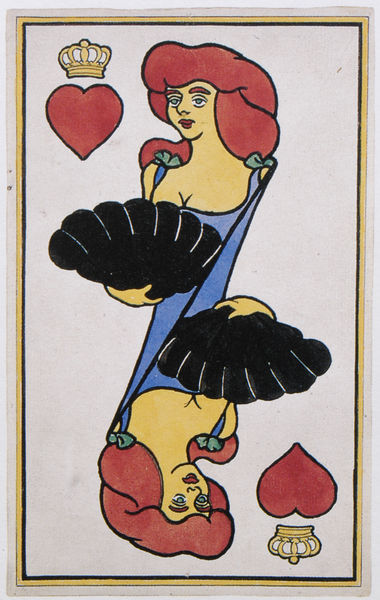
Titel: Entwurf für ein zwölfteiliges Kartenspiel
Künstler: Félix Vallotton
Standort: Lausanne
Institution: Galerie du Chêne
Schlagwörter: blau, hand, haut, weiß, gelb, grün, mädchen, ausschnitt, brust, busen, frau, kleid, mund, nase, schwarz, zeichnung, dame, rot, fächer, schleife, augen, gesicht, mensch, rahmen, hals, porträt, spiegel, spiegelung, flach, gold, haare, paar, blatt, person, schleifen, dekolletee, dekoltee, krone, lippen, schulter, schultern, brüste, papier, umrisse, valloton, linien, rand, jugendstil, kartenspiel, symmetrie, felix, brauen, büste, vert, dekolleté, umriss, rothaarig, spiel, rechteck, linie, schlicht, druck, blanc, noir, konturen, nelke, karte, rouge, herz, königin, muschel, femme, gespiegelt, träger, plakativ, couronne, doppelt, gedruckt, art nouveau, grell, bleu, carte, poker, spielkarte, rote lippen, skat, doppel, doppelrahmen, doppelung, herzdame, herzkarte, herzmund, illustration, jungrau, lieblcih, rahment, secessionisme, tarot, vienne, roi, queen, reine, muscheö, éventail, spiegelung#, coronne, herdame, herzkönigin, coeur, coeurs, grone, schwartze muschel, heerz dame, very, coronnes, rote lippen+